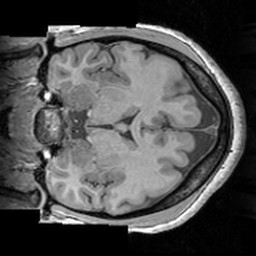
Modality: T1w
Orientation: coronal
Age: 20
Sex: female
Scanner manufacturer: siemens
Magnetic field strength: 3 T
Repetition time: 1.63 s
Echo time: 0.00311 s